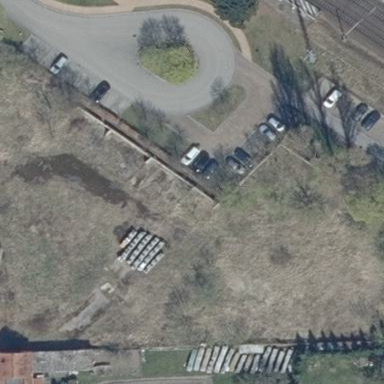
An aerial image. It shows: Brownfield site.